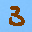
Label: 3